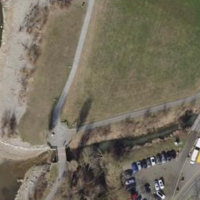
EUNIS habitat code: 25
Species observed at this site:
Lotus corniculatus
Salvia pratensis